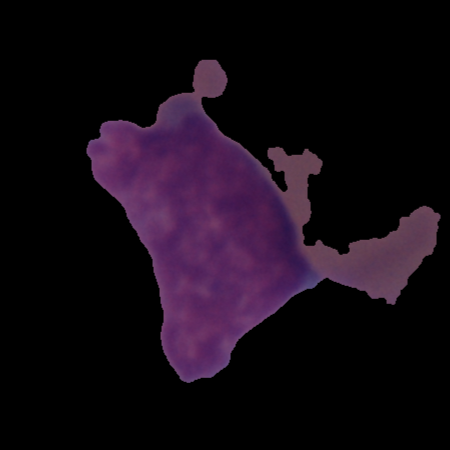
Label: cancer